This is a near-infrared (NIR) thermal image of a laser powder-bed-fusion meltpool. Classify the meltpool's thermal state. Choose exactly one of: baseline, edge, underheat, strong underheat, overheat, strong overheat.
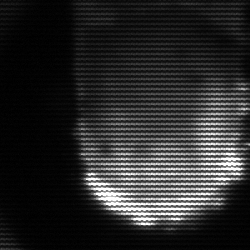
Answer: baseline